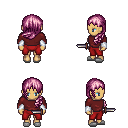
a pixel art fantasy rpg character, female body template, human, tanned skin, maroon long-sleeve shirt, red pants, pink left-swept hairstyle, white cloth bracers, white slippers, dagger, four views (front, back, left, right), 2x2 character sprite sheet, small pixel art, hard edges, no anti-aliasing